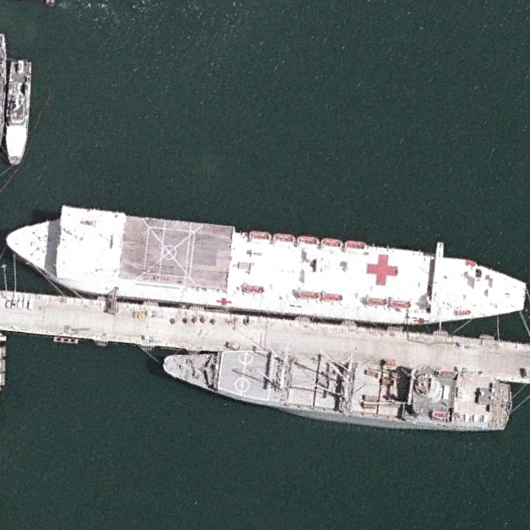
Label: Medical_ship